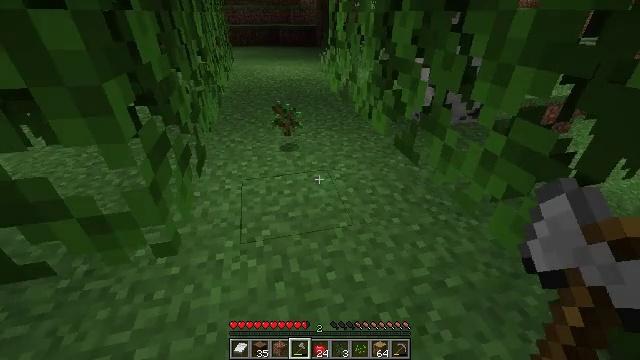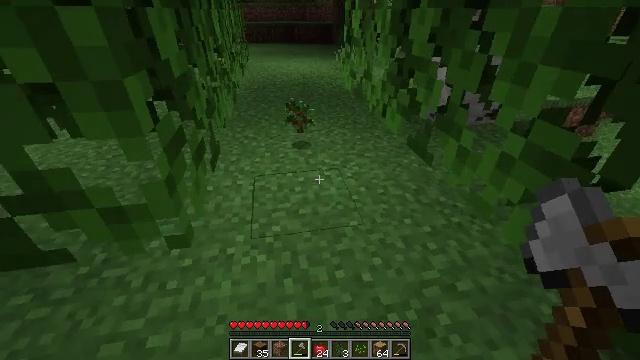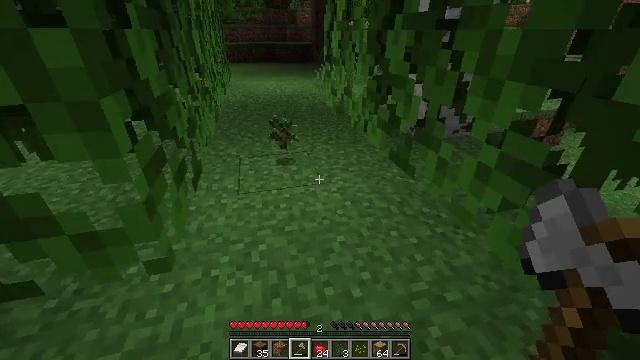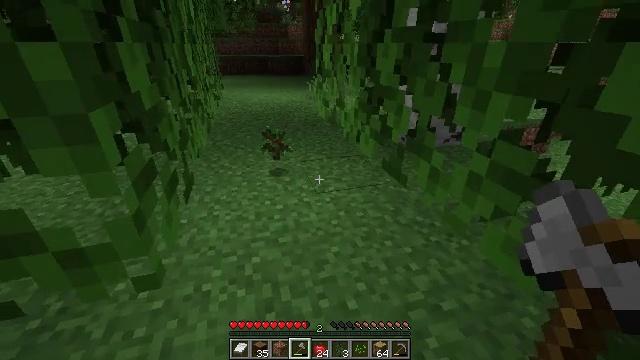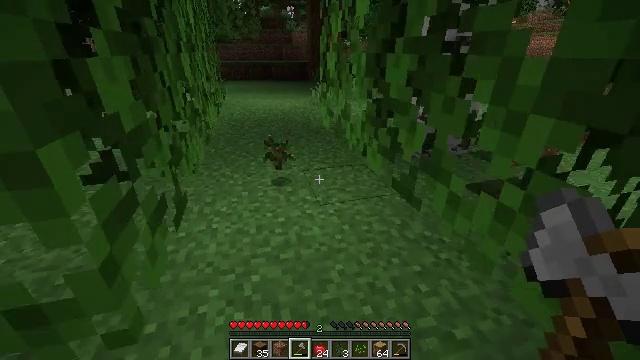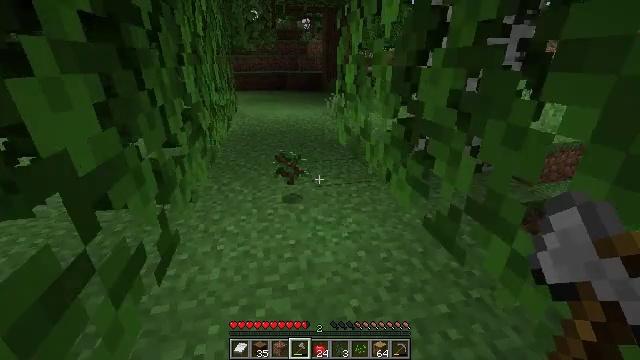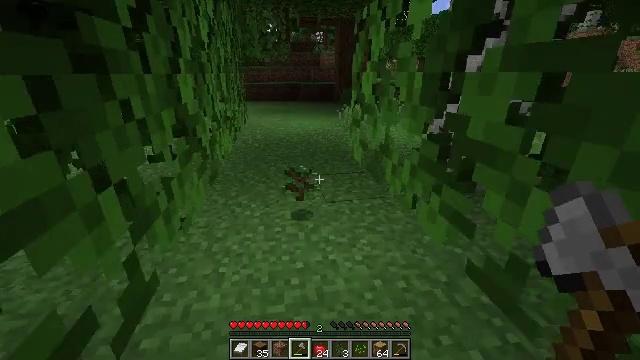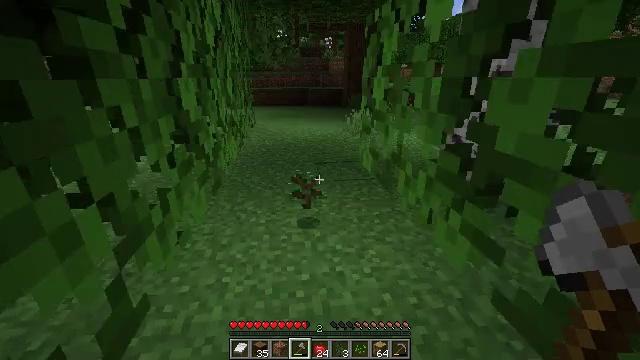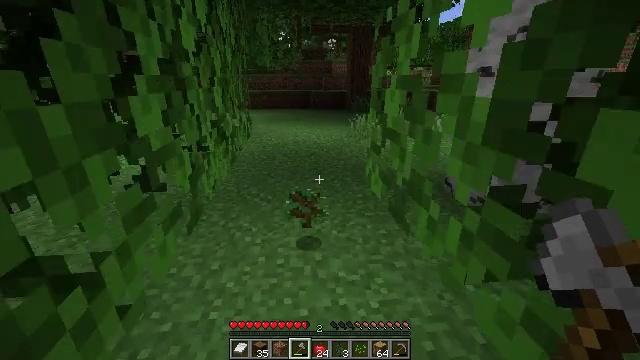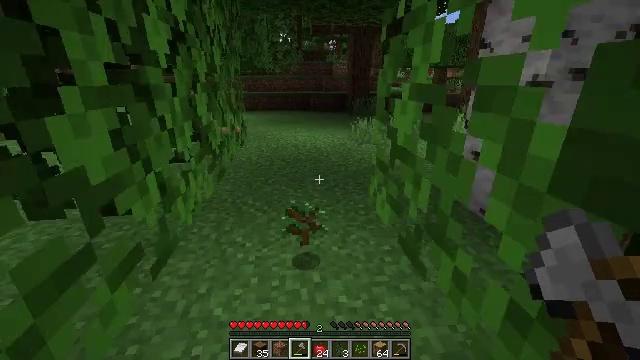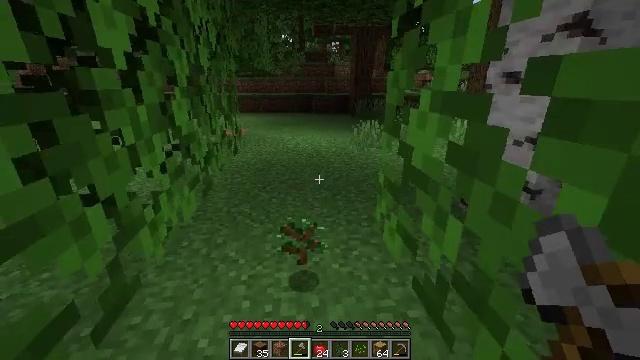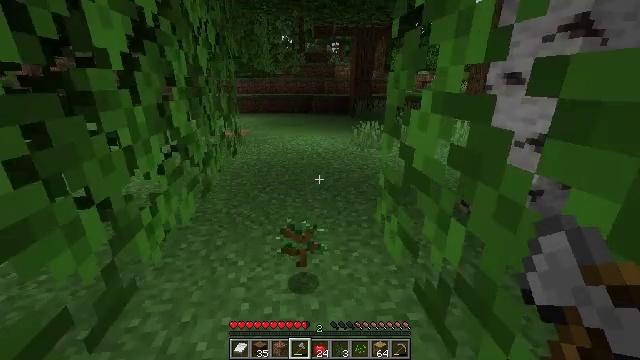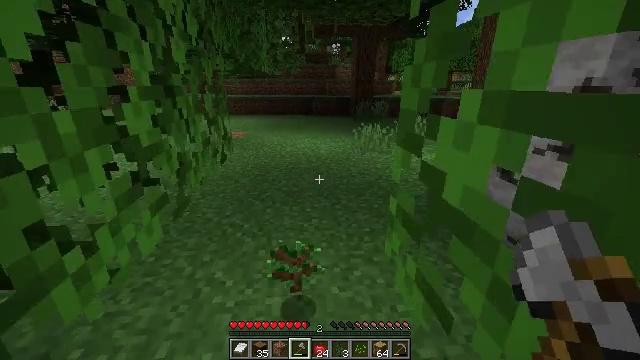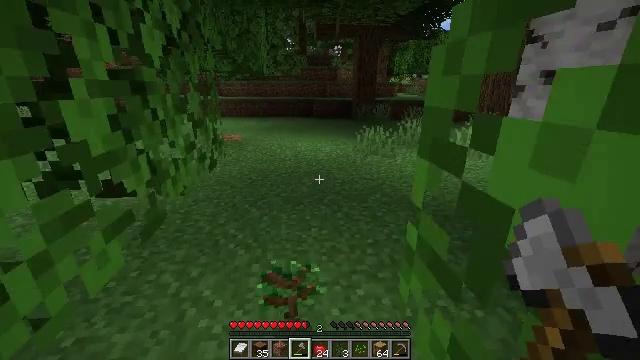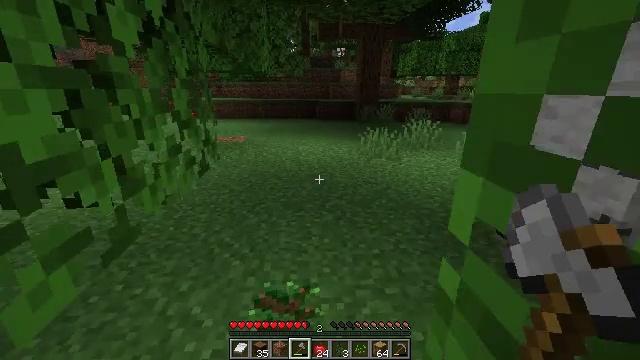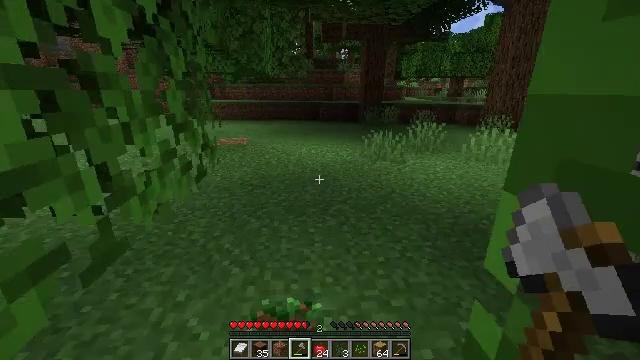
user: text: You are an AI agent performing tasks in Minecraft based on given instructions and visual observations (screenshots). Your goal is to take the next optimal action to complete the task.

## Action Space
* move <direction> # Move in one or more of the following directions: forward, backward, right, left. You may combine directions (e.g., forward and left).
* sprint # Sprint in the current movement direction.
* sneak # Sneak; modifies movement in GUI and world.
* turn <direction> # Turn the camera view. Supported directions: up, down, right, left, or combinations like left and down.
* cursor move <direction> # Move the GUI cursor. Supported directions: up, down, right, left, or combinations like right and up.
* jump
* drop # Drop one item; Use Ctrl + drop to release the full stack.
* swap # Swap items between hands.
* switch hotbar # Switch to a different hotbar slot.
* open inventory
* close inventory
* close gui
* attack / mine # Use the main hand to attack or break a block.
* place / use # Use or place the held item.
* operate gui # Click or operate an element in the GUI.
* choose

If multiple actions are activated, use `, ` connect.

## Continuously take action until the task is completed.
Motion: motion action
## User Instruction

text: Harvest birch logs from birch trees.
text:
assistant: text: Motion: turn left
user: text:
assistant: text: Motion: turn right and up
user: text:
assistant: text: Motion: move forward, turn right and up
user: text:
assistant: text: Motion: move forward, turn up
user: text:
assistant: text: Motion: move forward, turn left and up
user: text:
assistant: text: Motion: move forward, turn left and up
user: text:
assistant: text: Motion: move forward, turn left and up
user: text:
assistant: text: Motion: move forward
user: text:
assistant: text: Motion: move forward
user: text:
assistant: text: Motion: move forward
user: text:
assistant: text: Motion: move forward
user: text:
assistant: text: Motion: move forward
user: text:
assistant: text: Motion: move forward
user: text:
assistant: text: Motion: move forward
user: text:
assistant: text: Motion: move forward
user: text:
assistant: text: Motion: move forward, turn left
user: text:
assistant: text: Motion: move forward, turn left
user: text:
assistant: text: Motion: move forward
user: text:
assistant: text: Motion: move forward
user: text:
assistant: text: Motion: move forward
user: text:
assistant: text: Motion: move forward, turn right and up
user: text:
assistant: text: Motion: move forward, turn right and up
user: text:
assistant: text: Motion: move forward, turn right and up
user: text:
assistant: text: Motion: move forward, turn right and up
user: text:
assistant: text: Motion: move forward, turn right and up
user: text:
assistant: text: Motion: move forward, turn right
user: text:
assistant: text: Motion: move forward, turn right
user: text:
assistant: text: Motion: move forward, turn right
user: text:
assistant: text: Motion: move forward, turn right
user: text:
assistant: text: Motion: move forward, turn right